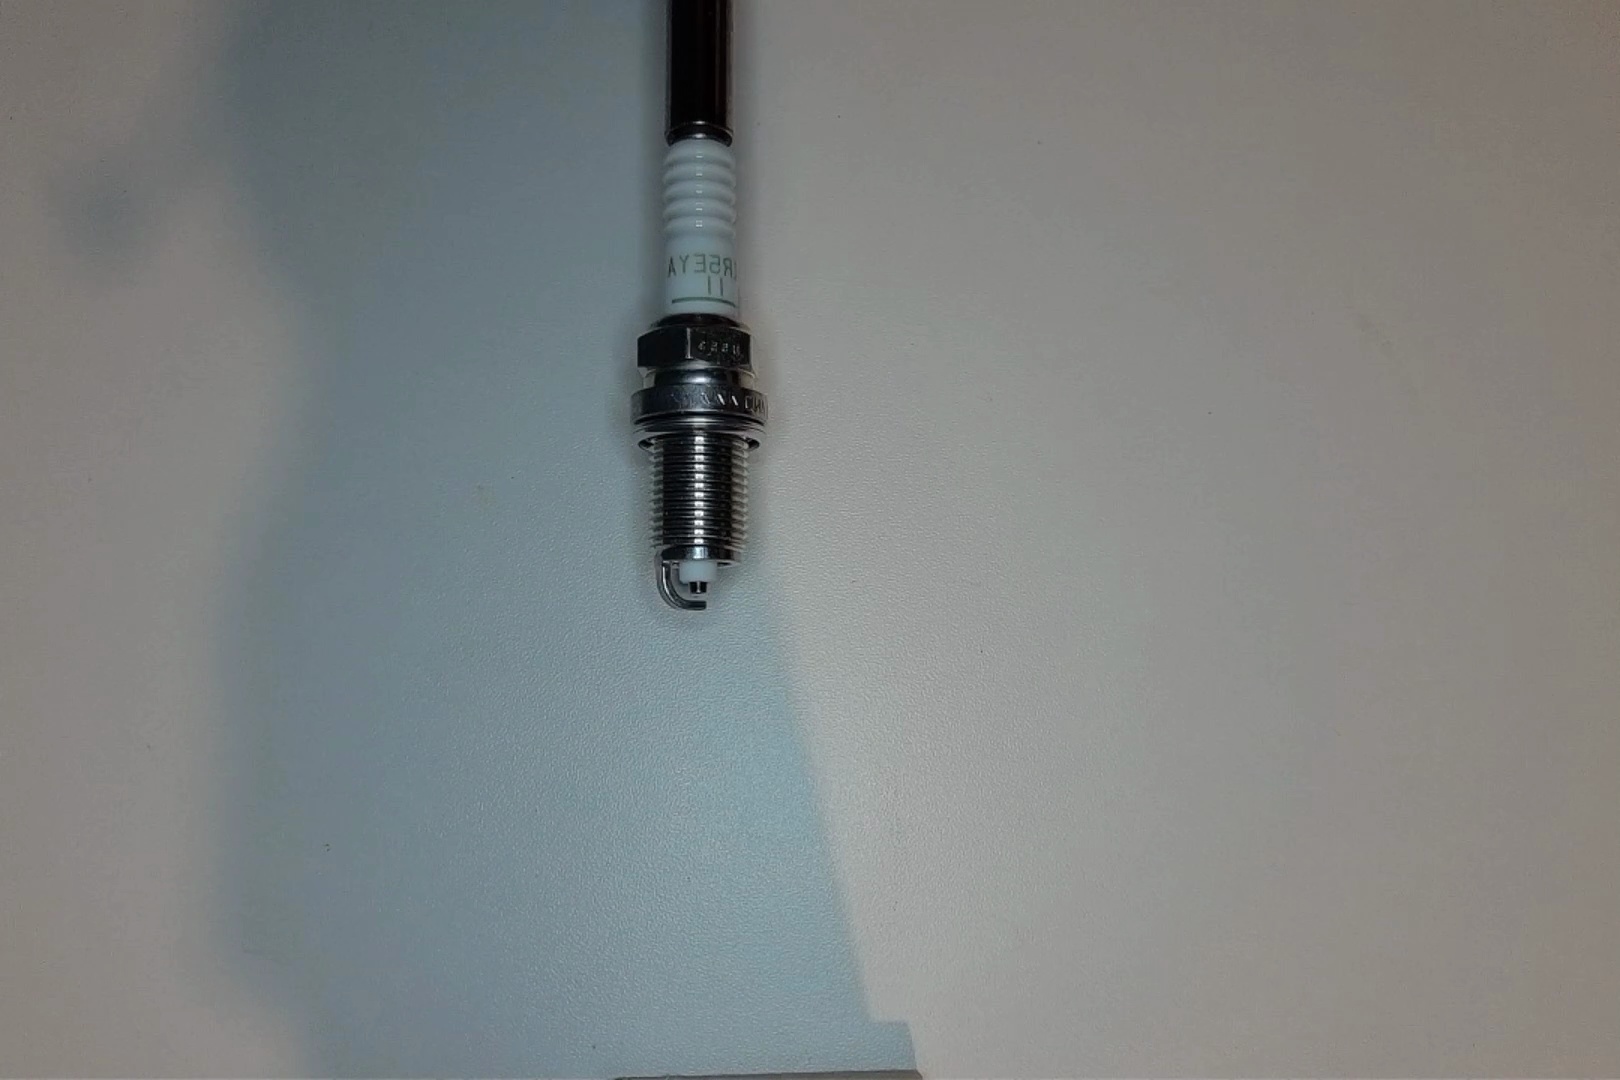
Label: no anomaly